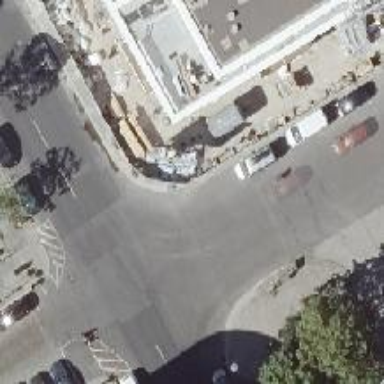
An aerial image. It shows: Unmarked road crossing.